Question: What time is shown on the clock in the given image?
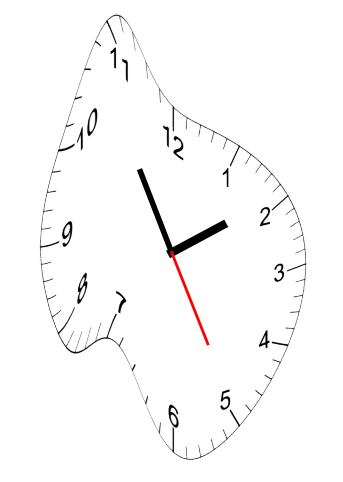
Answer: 01:54:25